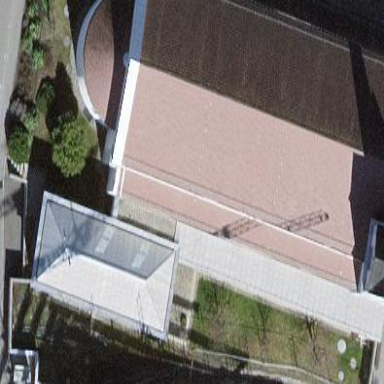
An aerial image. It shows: Building serving as place of worship.